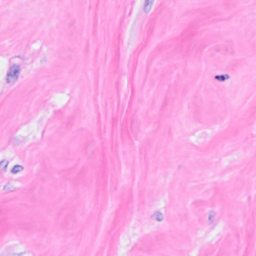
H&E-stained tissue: Breast